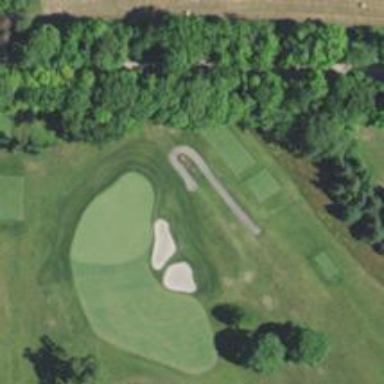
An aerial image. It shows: Path for both road and golf.